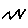
Label: zigzag